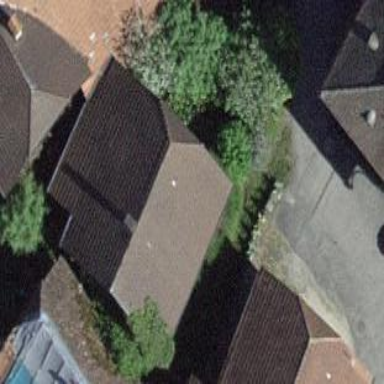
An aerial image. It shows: Garage building.